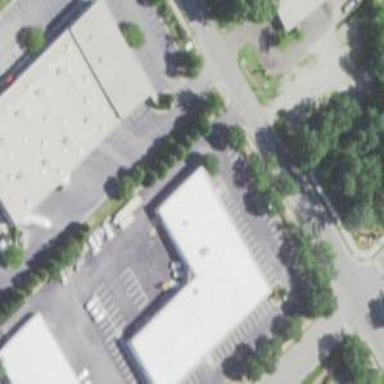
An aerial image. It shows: Commercial building.